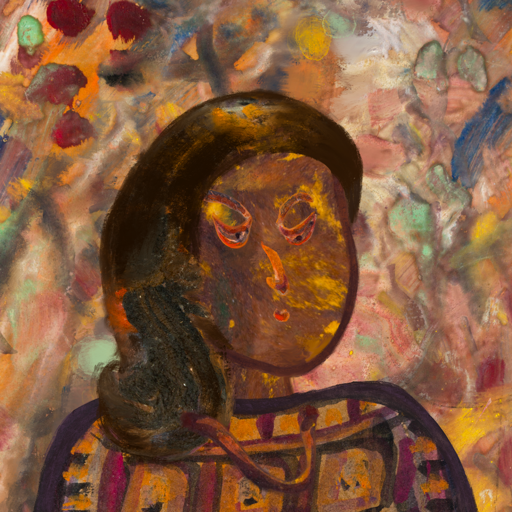
Background: Mother_And_Son_Mother, Head And Neck Side: Comrade, Face Side: Hypocrite, Bust: Doll, Hair Side: Gypsy_Queen, Head Accessory: Blank, Second Necklace: Comrade, Necklace: Blank, Baby: Blank